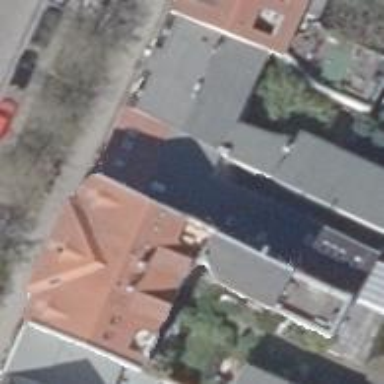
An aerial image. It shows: White apartment building with gabled roof covered in red roof tiles.